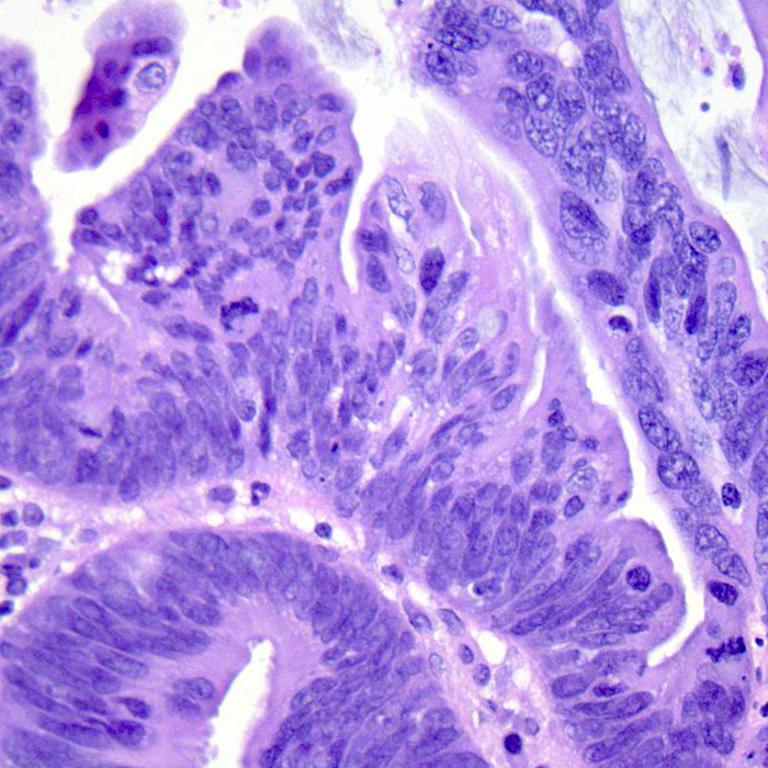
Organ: colon
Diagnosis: adenocarcinomas